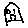
Label: house